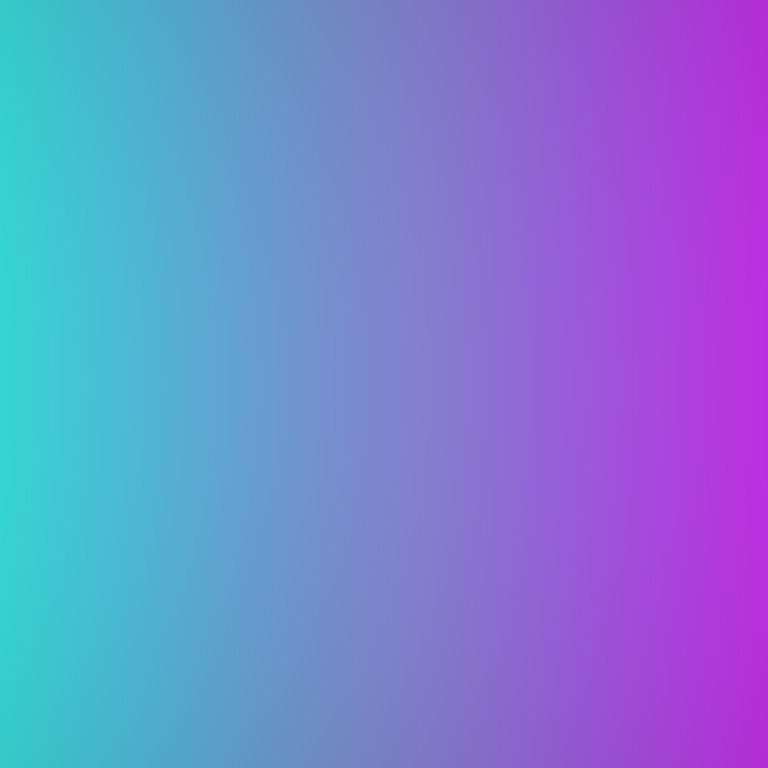
Abstract light effect, smooth gradient from teal to magenta, calm atmosphere, soft glow, no room, no furniture, no objects.